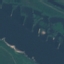
Label: River